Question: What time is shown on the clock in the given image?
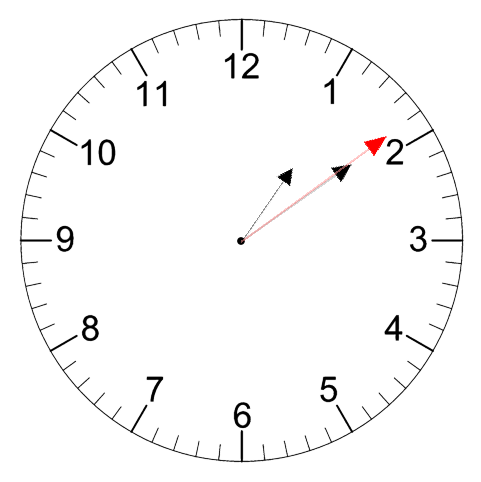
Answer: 01:09:09